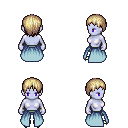
a pixel art fantasy rpg character, female body template, dark elf, purple skin, overskirt, teal pants, white blonde plain hairstyle, gold boots, four views (front, back, left, right), 2x2 character sprite sheet, small pixel art, hard edges, no anti-aliasing